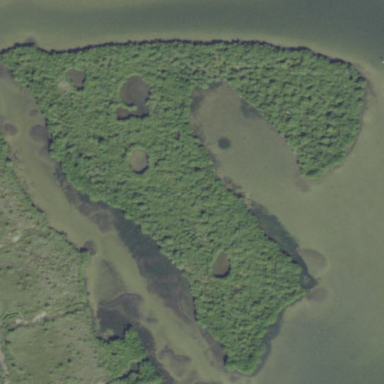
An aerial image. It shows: Islet.